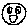
Label: smiley face